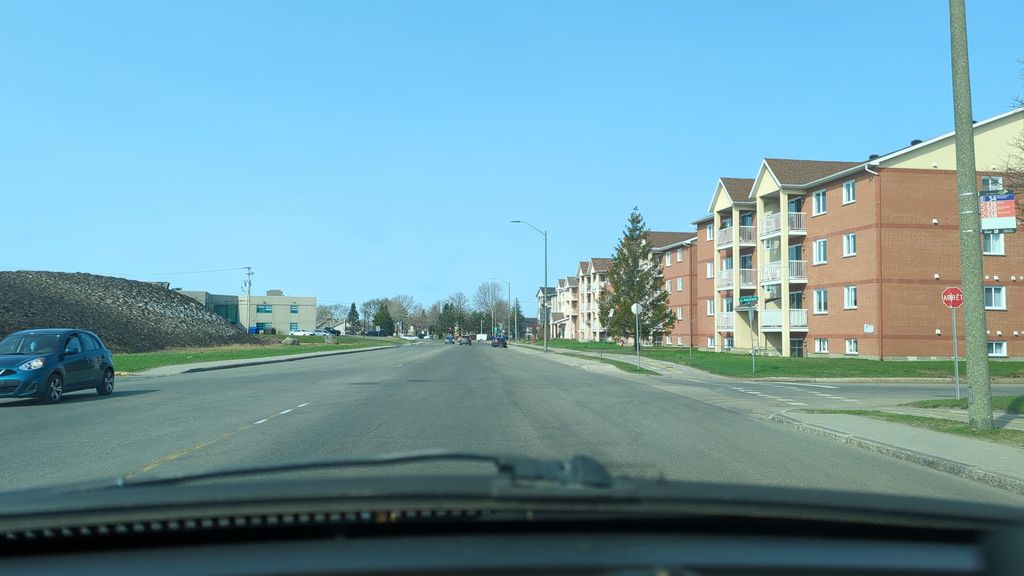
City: quebec_city